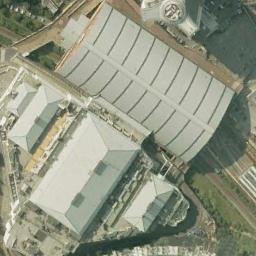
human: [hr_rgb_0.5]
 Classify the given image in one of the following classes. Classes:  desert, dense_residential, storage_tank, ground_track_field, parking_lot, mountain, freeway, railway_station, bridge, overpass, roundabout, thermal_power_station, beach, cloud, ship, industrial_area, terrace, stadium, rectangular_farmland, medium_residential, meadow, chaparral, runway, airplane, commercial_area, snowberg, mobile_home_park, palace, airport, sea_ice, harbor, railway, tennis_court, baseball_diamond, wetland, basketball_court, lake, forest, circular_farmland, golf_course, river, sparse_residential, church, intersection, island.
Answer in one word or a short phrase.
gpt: palace